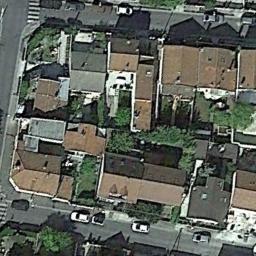
Label: residential